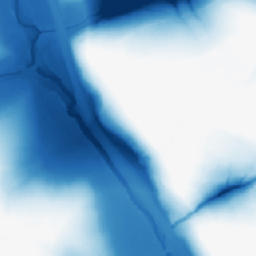
Category: morphological
Decomposition family: morphological
Decomposition parameters: operation: closing
size: 100
Upsampling method: nearest
Upsampling parameters: scale: 4
Upsampling scale: 4